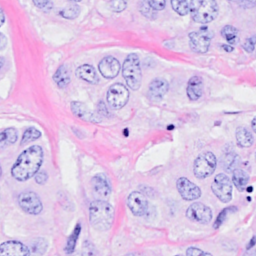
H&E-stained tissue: Breast